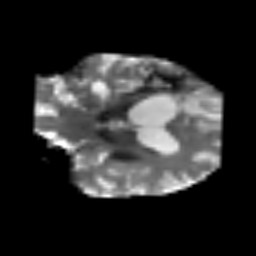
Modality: T2w
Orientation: coronal
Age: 67
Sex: male
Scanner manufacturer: siemens
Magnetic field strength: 3 T
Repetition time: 3.2 s
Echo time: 0.081 s